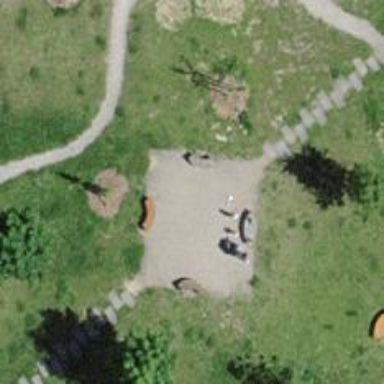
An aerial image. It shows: Playground area for leisure land.